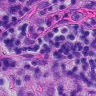
Metastatic tissue present: no